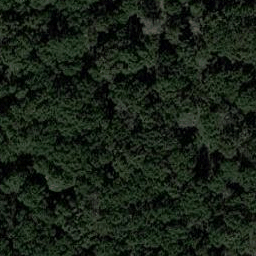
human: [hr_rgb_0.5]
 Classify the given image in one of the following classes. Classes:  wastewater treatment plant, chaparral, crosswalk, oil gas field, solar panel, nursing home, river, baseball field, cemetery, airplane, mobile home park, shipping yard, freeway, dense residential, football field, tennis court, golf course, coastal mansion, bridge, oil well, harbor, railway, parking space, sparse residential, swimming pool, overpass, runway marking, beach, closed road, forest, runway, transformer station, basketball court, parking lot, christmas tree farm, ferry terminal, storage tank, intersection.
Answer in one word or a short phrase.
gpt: forest